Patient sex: M
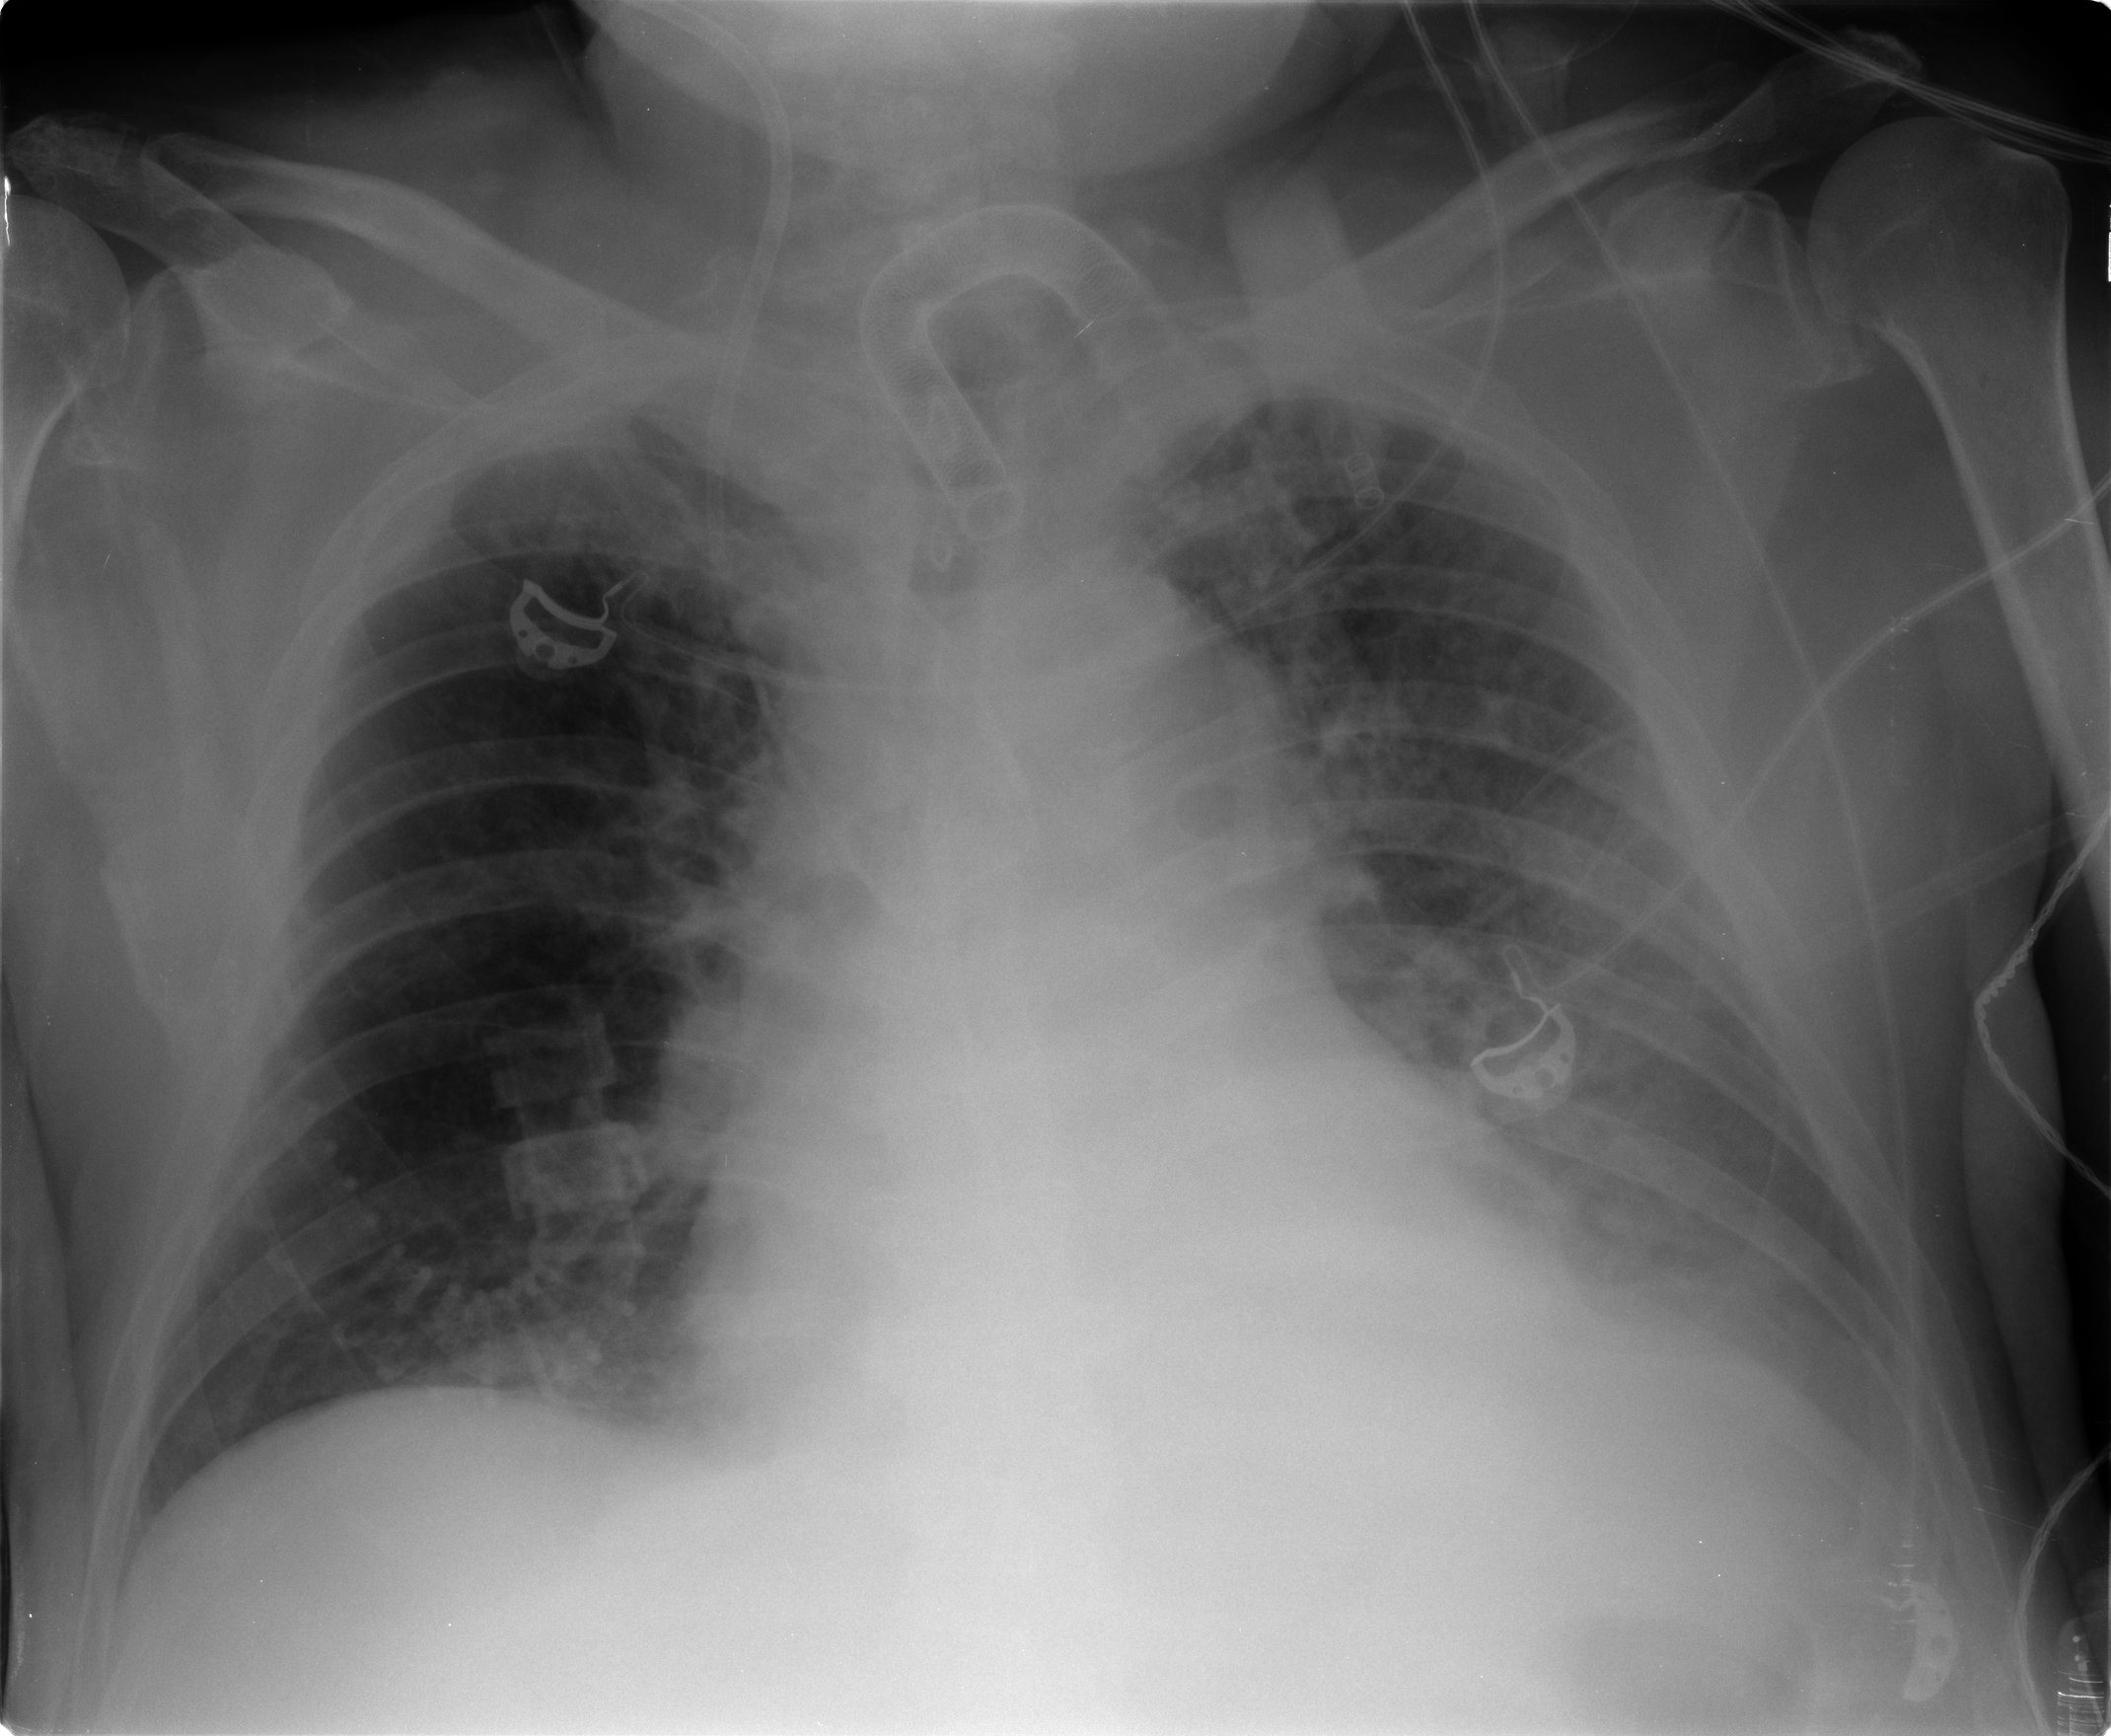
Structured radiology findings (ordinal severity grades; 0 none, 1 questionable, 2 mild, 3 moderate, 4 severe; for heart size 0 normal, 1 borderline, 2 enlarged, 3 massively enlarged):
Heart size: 2
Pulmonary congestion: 0
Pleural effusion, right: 0
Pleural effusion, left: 2
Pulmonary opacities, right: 0
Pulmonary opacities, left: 2
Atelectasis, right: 2
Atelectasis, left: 2